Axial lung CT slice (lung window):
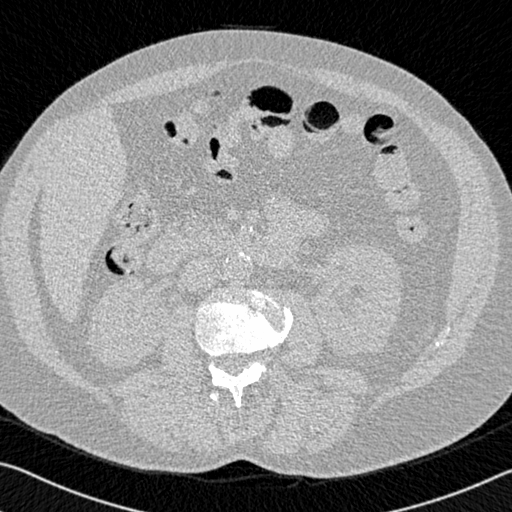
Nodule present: no